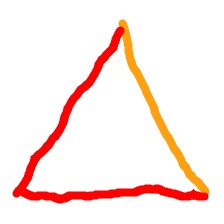
Shape: triangle